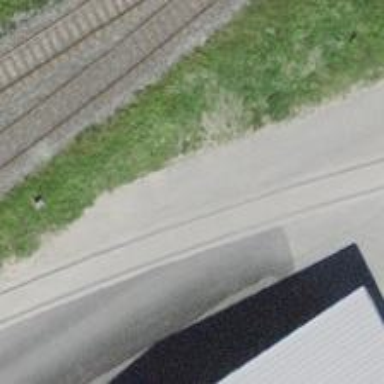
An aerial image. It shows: Railway level crossing.